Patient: sex M, age 71
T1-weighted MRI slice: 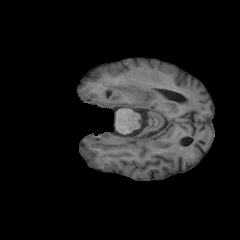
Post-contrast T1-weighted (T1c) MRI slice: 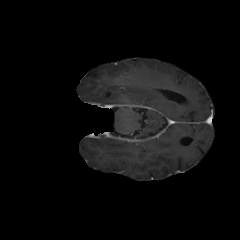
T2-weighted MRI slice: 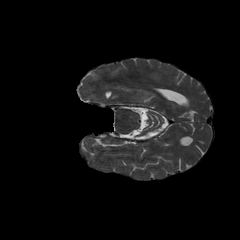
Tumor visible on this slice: no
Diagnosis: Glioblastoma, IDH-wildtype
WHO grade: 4